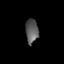
Tissue: prostate
Cell type: T cells
Senescence score: 0.6919
Nuclear area (px): 301
Mean DAPI intensity: 90.621